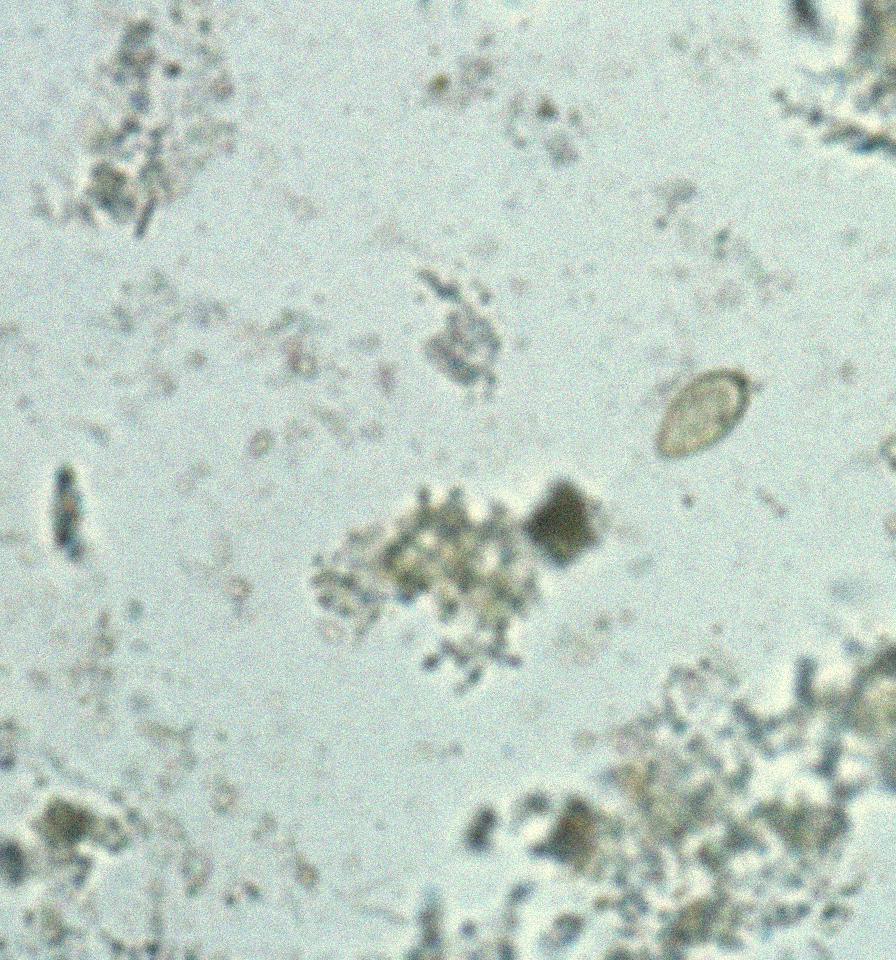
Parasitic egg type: Opisthorchis viverrine